Field crop: tomato
Growth stage: 1
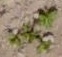
Species: portulaca